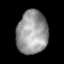
Tissue: lung
Cell type: Others
Senescence score: 0.1946
Nuclear area (px): 1313
Mean DAPI intensity: 153.328